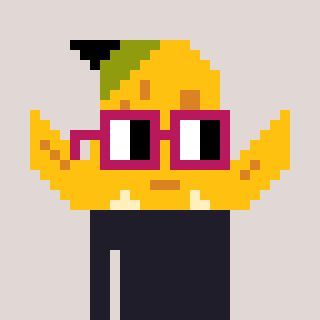
a pixel art character with square dark red glasses, a banana-shaped head and a peachy-colored body on a warm background